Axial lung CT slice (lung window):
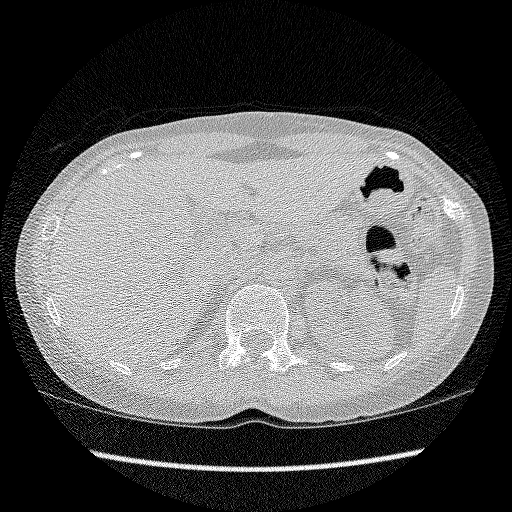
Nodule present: no